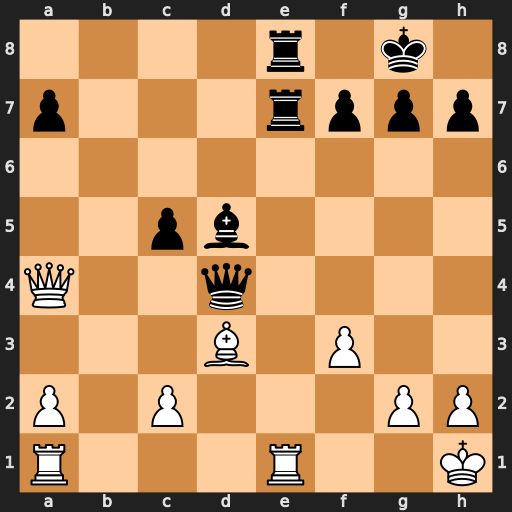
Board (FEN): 4r1k1/p3rppp/8/2pb4/Q2q4/3B1P2/P1P3PP/R3R2K
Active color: w
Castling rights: -
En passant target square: -
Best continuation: Qxe8+ Rxe8 Rxe8#